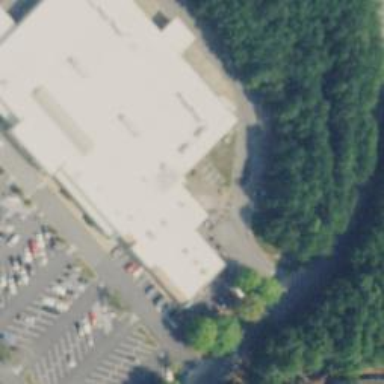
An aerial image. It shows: Post office.